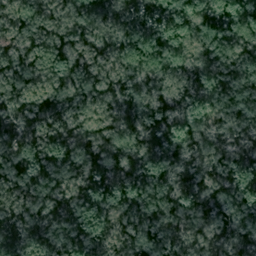
Label: forest